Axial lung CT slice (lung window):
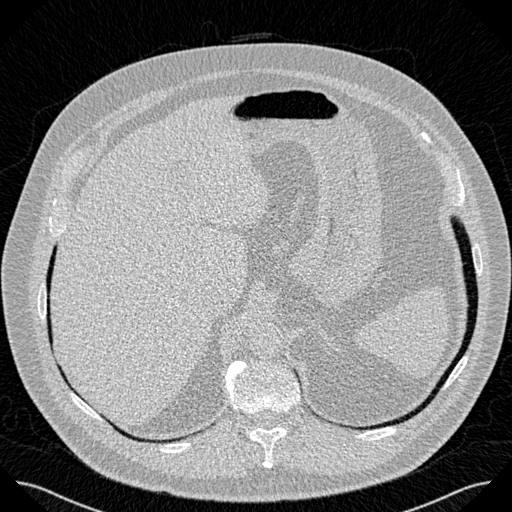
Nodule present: no